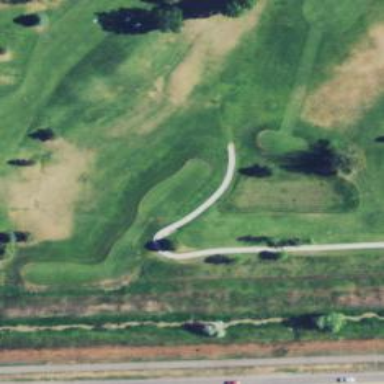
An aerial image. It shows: Service road used as golf cart path.